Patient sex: F
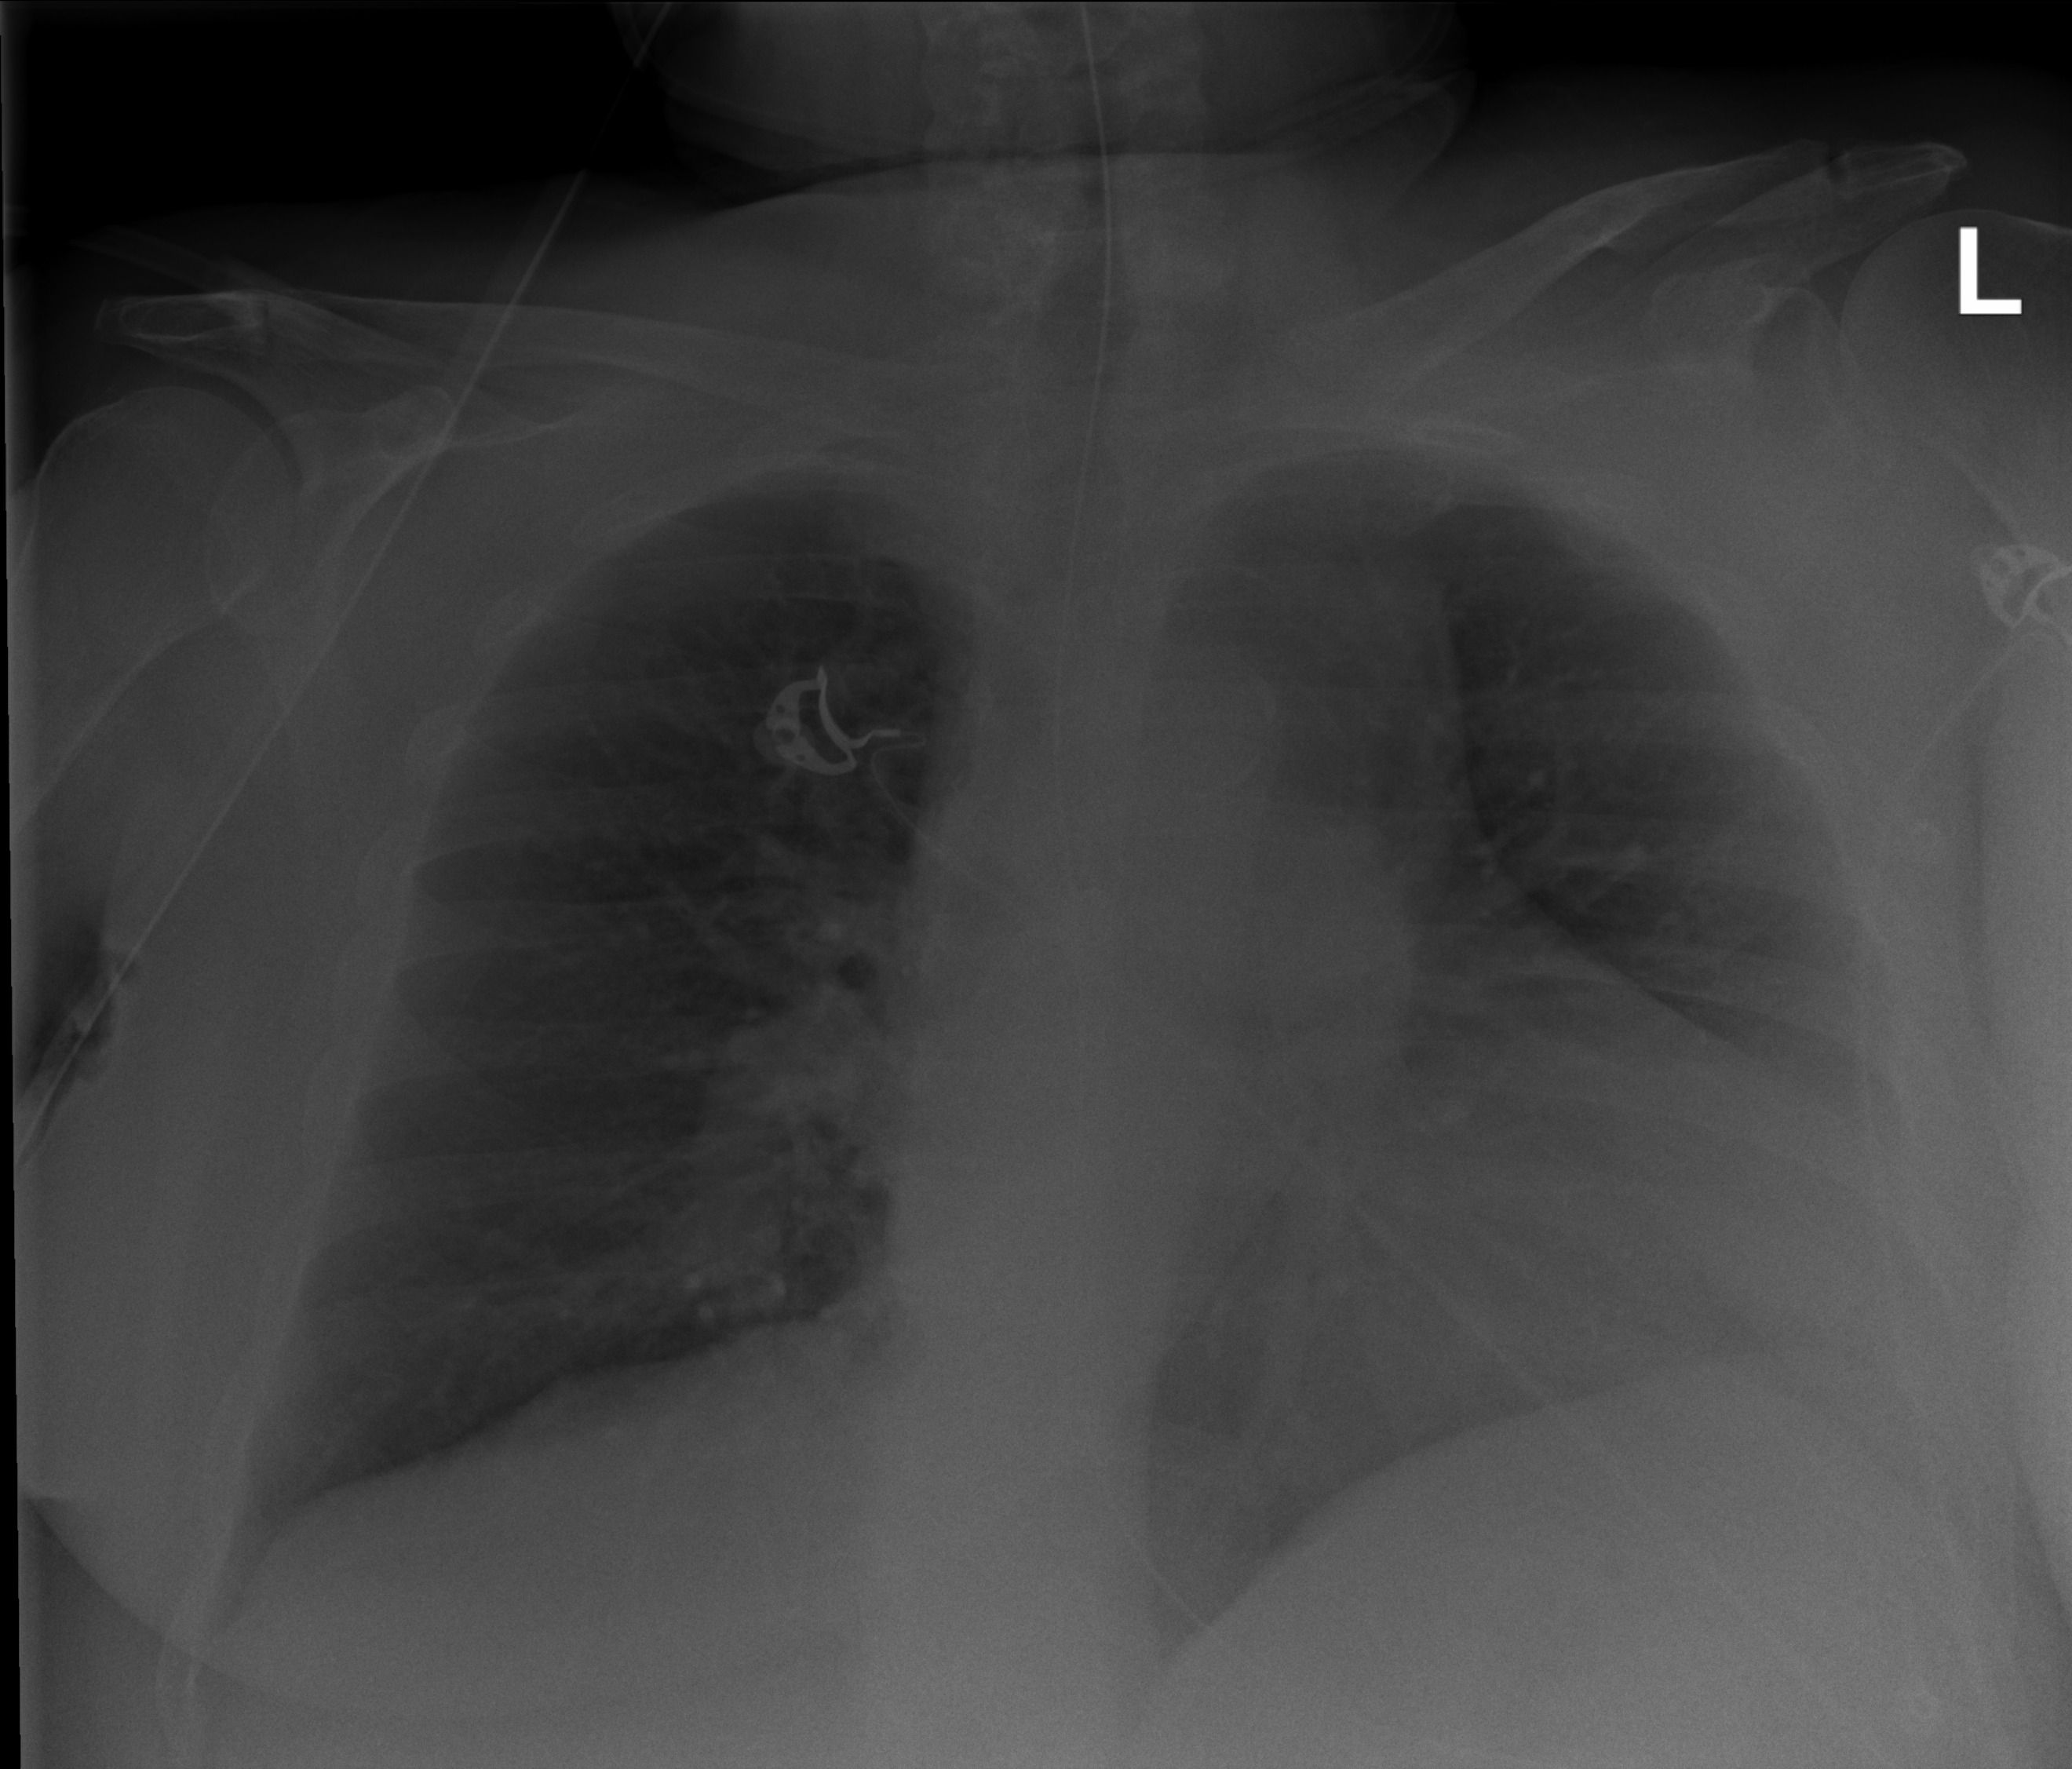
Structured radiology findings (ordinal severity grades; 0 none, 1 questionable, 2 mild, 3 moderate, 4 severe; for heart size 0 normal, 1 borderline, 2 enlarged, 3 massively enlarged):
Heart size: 3
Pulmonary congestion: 2
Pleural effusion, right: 0
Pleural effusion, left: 2
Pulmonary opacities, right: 0
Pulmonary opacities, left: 0
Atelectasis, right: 0
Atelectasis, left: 0